Current action and preconditions to check: trajectory_clear

Your task: For each precondition in the list above, predict whether it will hold at this action.

Consider the current scene as observed from the mobile robot's camera, and analyze the predicted future states of all dynamic agents (e.g., people, animals, vehicles, or any moving entities) within the NEXT SECOND.

IMPORTANT: Only answer "very likely" if you are absolutely certain—based on strong, clear evidence—that a dynamic agent will violate the precondition in the predicted future state. Do NOT answer "very likely" for unlikely, ambiguous, or low-probability risks.

Ask yourself for each precondition: Is there a high probability, with clear and convincing evidence, that the predicted future states of any dynamic agent will interfere with the predicted future state of the currently executing action within the NEXT SECOND, causing that precondition to fail?

Assess the risk level based on these predictions. Use "likely" or "very likely" if motions create a clear risk of interference.

Use "neutral" or "improbable" if agents are nearby but their predicted paths are clearly diverging or non-conflicting.

Failure Risk Categories: "very improbable", "improbable", "neutral", "likely", "very likely"

Answer Format: Output ONLY the probability_of_failure value from these categories: "very improbable", "improbable", "neutral", "likely", "very likely"

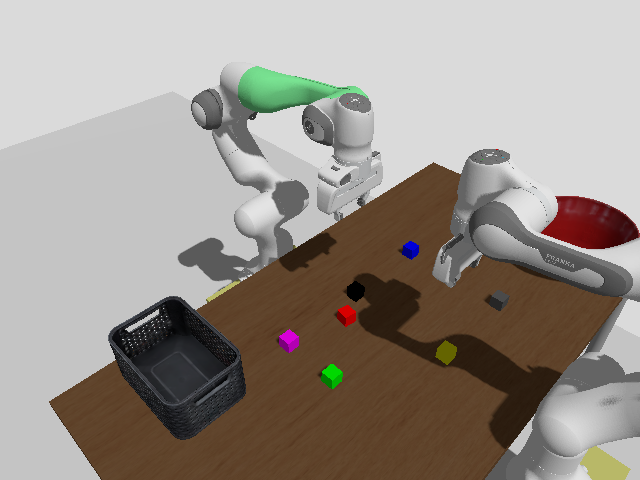

Answer: very improbable